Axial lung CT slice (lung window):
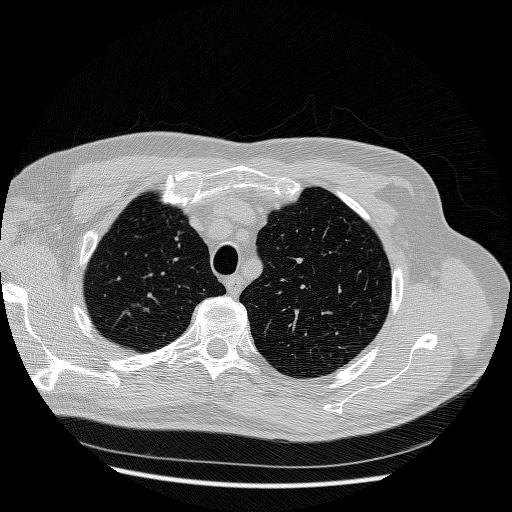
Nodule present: no